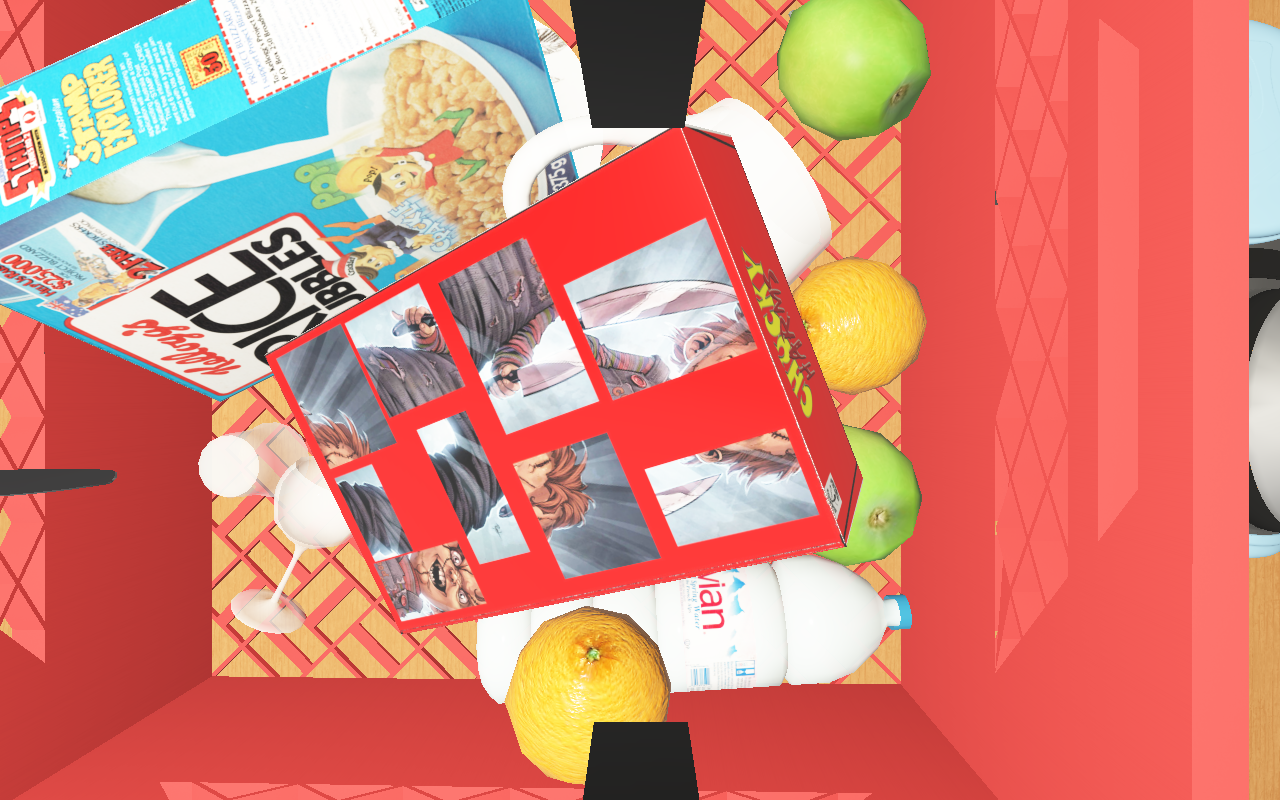
Objects in the scene:
carafe
water bottle
apple
apple
orange
orange
spoon
plate
cereal box
cereal box
biscuit box